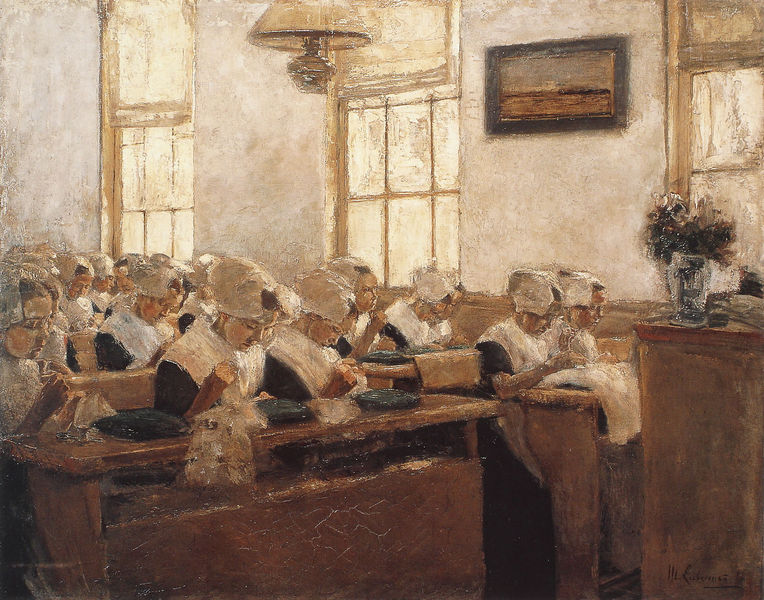
Titel: Nähschule (Arbeitssaal) im Amsterdamer Waisenhaus - 2.Fassung
Künstler: Max Liebermann
Institution: Wuppertal, Von-der-Heydt-Museum
Schlagwörter: gemälde, frauen, impressionismus, mädchen, blumen, lampe, tisch, haube, innenraum, blumenvase, schule, bank, handarbeit, kopftuch, tracht, schüler, schülerinnen